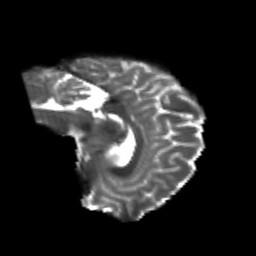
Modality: T2w
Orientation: sagittal
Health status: healthy
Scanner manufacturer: philips
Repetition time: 7.388 s
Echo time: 0.08599 s